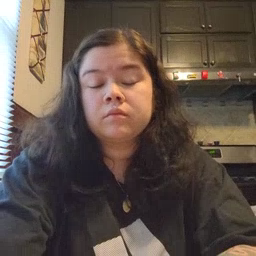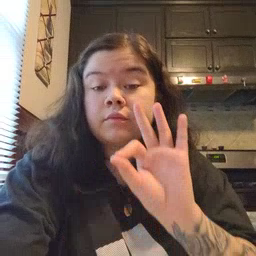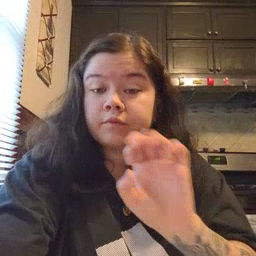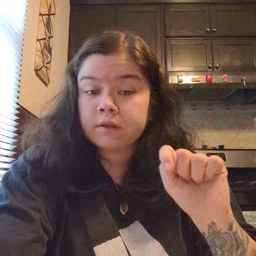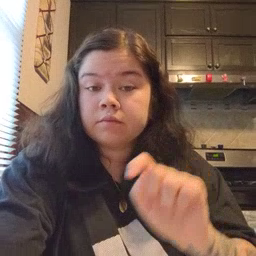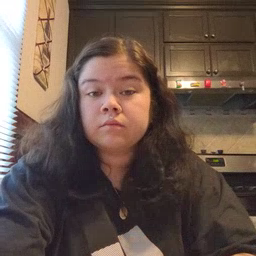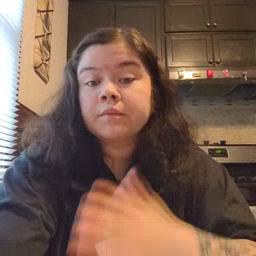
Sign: feet